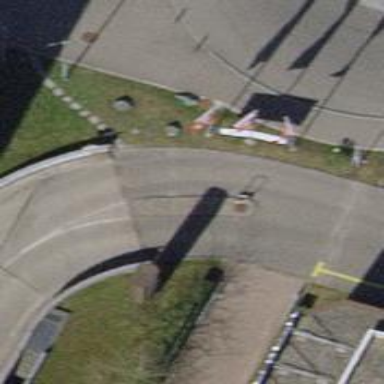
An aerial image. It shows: Flagpole with advertising flag attached to it.